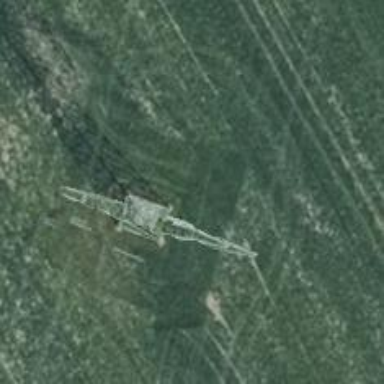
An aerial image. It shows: Power tower.